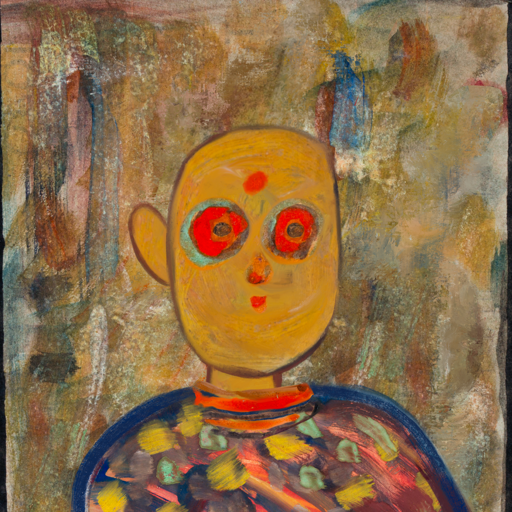
Background: Pipe, Head And Neck Front: After_Raid, Face Front: Sisters, Bust: Mother_And_Son_Mother, Hair Front: Blank, Head Accessory: Blank, Second Necklace: Blank, Necklace: Experience, Baby: Blank